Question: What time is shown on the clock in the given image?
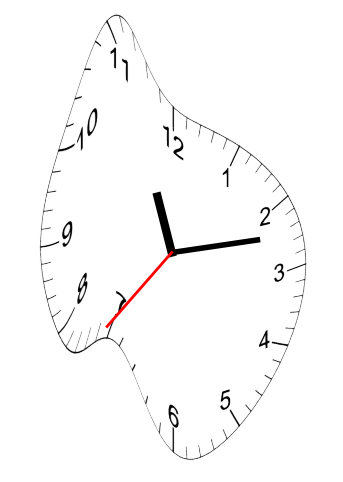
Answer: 11:12:36